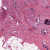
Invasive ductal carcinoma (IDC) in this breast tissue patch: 1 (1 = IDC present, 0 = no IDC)